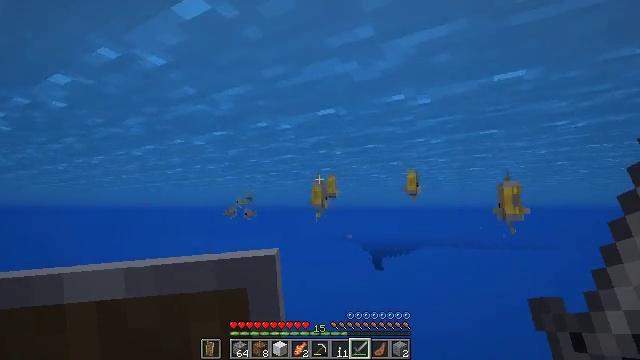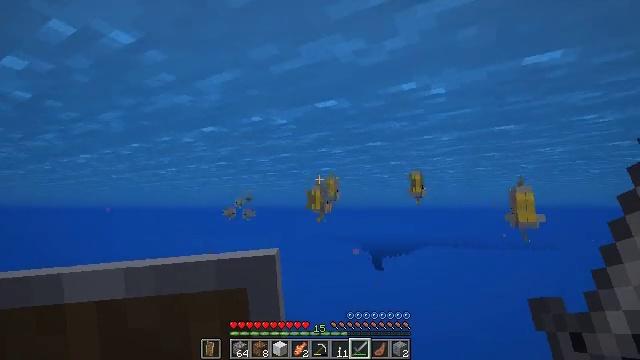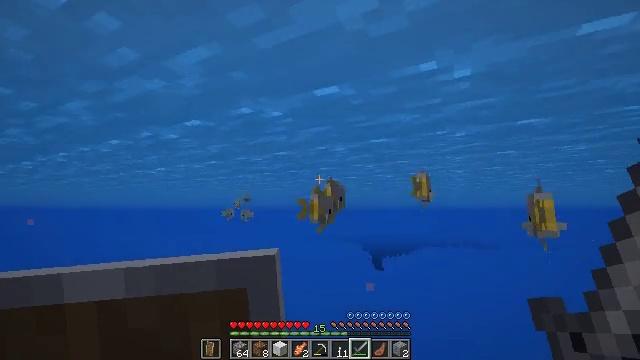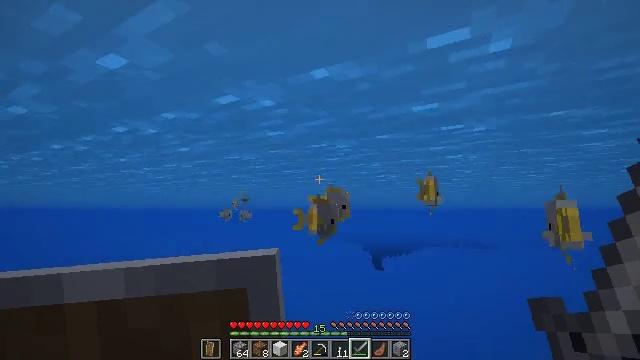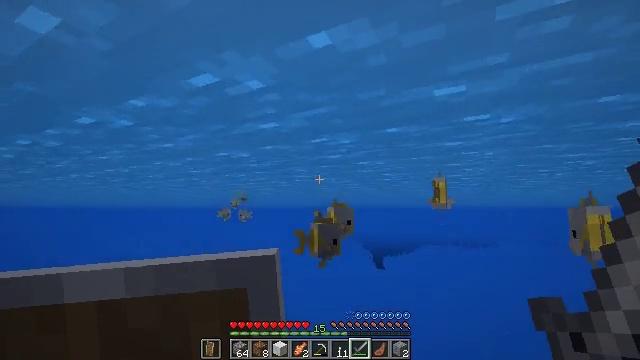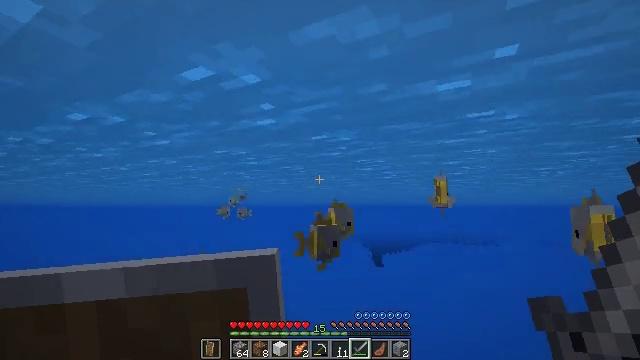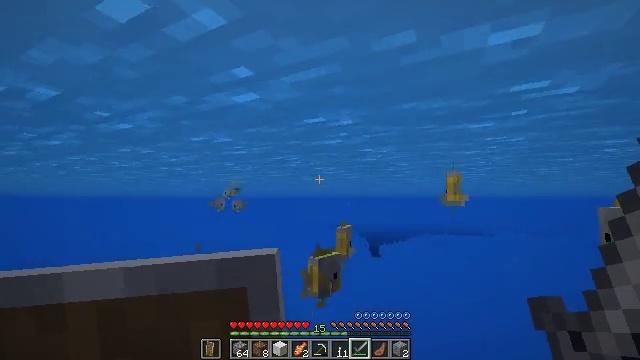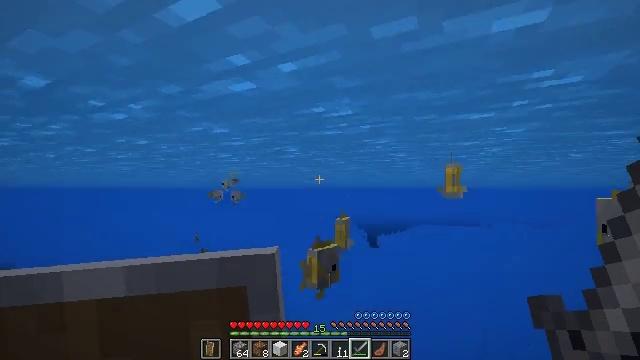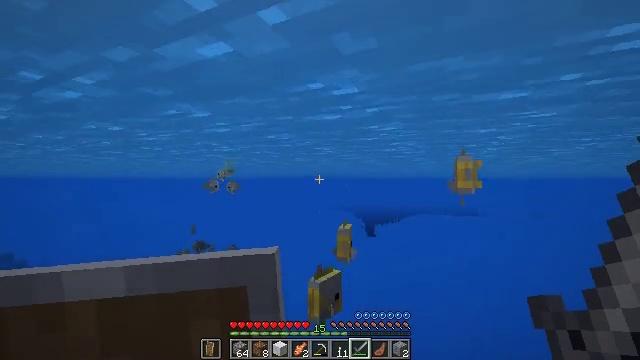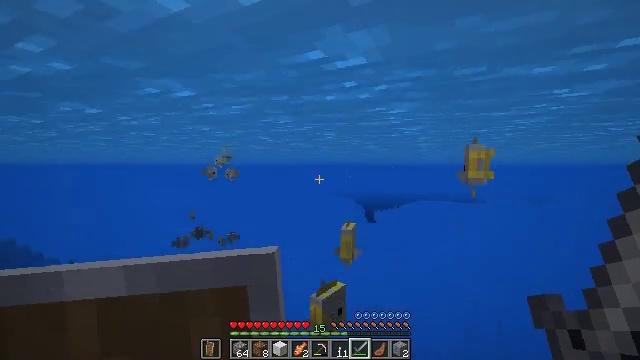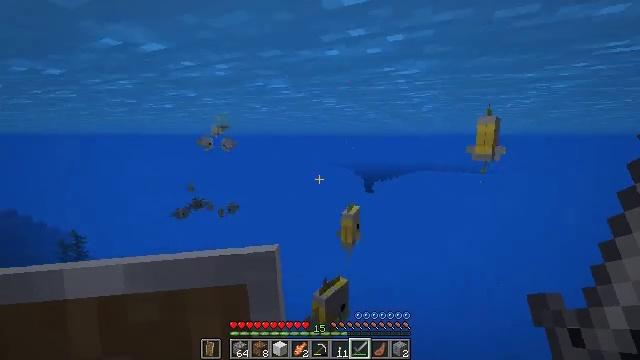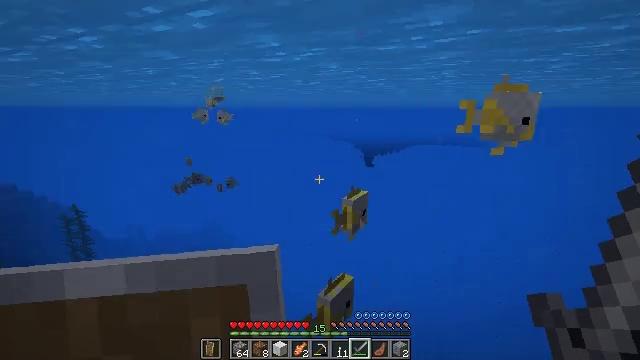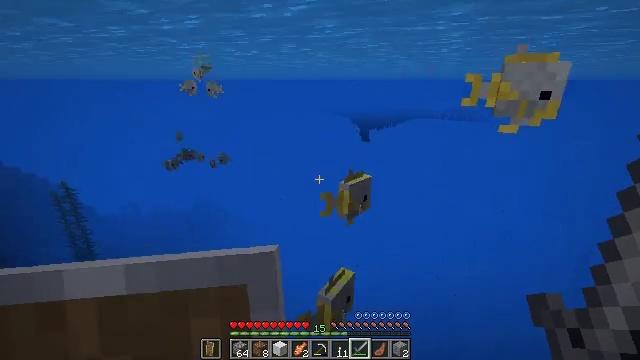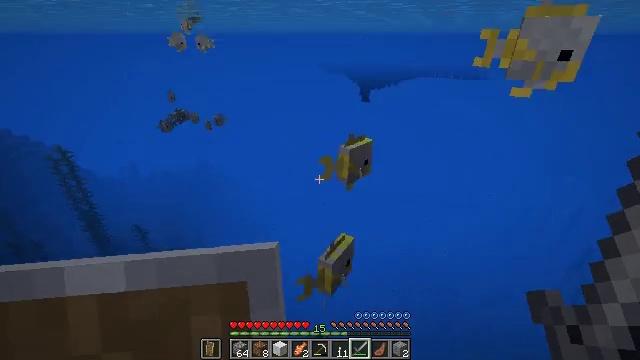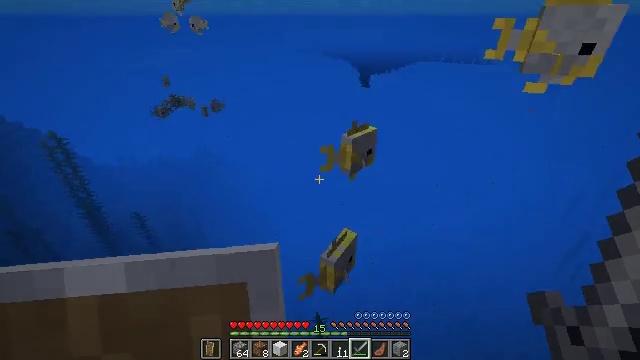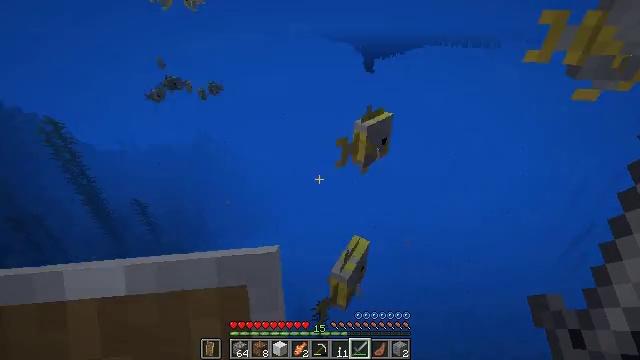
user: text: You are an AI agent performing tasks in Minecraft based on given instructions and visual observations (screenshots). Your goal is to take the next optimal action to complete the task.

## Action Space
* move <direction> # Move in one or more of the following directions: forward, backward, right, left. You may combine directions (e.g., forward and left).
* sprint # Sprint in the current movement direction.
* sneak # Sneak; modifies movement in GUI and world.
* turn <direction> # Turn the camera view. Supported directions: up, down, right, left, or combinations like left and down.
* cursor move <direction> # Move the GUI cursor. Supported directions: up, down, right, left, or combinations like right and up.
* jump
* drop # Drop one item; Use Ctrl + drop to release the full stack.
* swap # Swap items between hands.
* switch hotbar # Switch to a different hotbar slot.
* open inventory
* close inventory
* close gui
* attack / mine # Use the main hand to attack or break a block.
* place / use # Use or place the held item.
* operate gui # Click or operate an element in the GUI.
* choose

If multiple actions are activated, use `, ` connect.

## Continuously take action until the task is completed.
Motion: motion action
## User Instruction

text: Catch and kill the tropical fish.
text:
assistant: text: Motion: move forward
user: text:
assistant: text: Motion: move forward
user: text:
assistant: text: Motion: move forward
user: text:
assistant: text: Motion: move forward
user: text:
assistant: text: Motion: move forward
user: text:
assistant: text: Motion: move forward, turn down
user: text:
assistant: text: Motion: move forward, turn down
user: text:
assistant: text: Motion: move forward, turn down
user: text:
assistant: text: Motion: move forward, turn down
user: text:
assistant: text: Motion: move forward, turn down
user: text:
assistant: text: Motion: move forward, turn down
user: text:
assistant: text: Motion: move forward, turn right and down
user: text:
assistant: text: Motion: move forward, turn down
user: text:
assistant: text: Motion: move forward, turn down
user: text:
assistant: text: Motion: move forward, turn down
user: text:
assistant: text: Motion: turn down
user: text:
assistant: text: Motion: turn right and down
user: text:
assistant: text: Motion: turn right and down
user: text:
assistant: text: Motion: turn right and down
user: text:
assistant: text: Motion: turn right and down
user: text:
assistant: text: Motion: no_op
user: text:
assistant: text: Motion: no_op
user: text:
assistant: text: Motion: turn right and down
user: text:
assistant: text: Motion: turn right
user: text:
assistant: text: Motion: turn right
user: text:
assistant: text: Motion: sneak, turn right
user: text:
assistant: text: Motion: sneak, turn right
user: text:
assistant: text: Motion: sneak, turn right
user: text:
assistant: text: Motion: sneak, turn right and up
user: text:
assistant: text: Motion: sneak, turn right and up